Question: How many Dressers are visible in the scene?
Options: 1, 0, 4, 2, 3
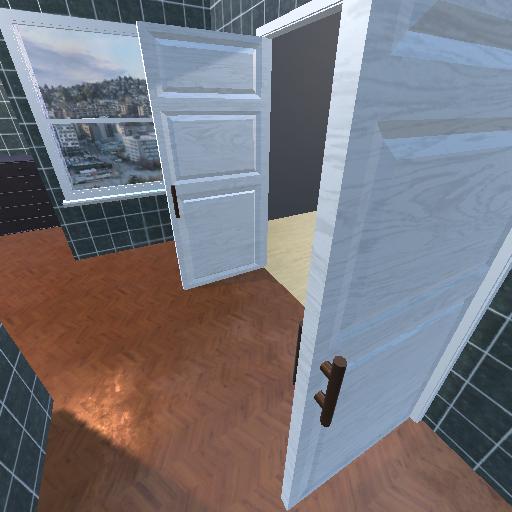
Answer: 1